Question: On upload of images, the code creates several different thumbnails. In some cases, the thumbnail may be larger than the original image, in which case a padding is applied. In the case of JPEGs, the padding is white, and all is well. In the case of GIFs and PNGs, the padding should be transparent. And it is. Or not. Which is weird.
If I was getting an entirely black or transparent padding, I'd have some idea where the problem is, but I'm getting paddings which are transparent in places and black in others, which makes no sense.
Sample PNG and GIF images at <URL>.

Any bright ideas?
'''
class Image {
public static function exec($path) {
// This function receives the path to an image.
// Logic here skipped: For each thumbnail, check whether Crop is set. If it is, call self::crop(). Otherwise, call self::resize().
return true;
}
public static function resize($file, $class, $width='-', $height='-', $fit=0) {
$a = getimagesize($file);
switch ($a[2]) {
case 1:
$tag = 'gif';
break;
case 2:
$tag = 'jpeg';
break;
case 3:
$tag = 'png';
break;
default:
return;
}
$w = $a[0];
$h = $a[1];
if ($width == 0) {
$fw = 0;
$fh = $h / $height;
} elseif ($height == 0) {
$fw = $w / $width;
$fh = 0;
} else {
$fw = $w / $width;
$fh = $h / $height;
}
if (($fw == 1) and ($fh == 1)) {
$file2 = dirname($file) . '/' . $class . basename($file);
copy($file, $file2);
return true;
} elseif (($fw >= 1) and ($fh >= 1)) {
if ($fw > $fh) {
$w = $width;
$h = floor($h / $fw);
} else {
$h = $height;
$w = floor($w / $fh);
}
} elseif ($fh == 0) {
if ($fw > 1) {
$fit = 0;
$w = $width;
$h = floor($h / $fw);
} else {
if ($fit) {
$height = $h;
}
}
} elseif ($fw == 0) {
if ($fh > 1) {
$fit = 0;
$w = floor($w / $fh);
$h = $height;
} else {
if ($fit) {
$width = $w;
}
}
} elseif (($fw < 1) and ($fh < 1)) {
//
} elseif ($fw > $fh) {
if ($fw >= 1) {
$w = $width;
$h = floor($h / $fw);
}
} elseif ($fh > $fw) {
if ($fh >= 1) {
$w = floor($w / $fh);
$h = $height;
}
}
if ($fit) {
$x = ($width - $w) / 2;
$y = ($height - $h) / 2;
$cw = $width;
$ch = $height;
} else {
$x = 0;
$y = 0;
$cw = $w;
$ch = $h;
}
$file2 = dirname($file) . '/' . $class . basename($file);
$f1 = 'imagecreatefrom' . $tag;
$src = $f1($file);
$new = imagecreatetruecolor($cw, $ch);
return self::create($new, $src, $file2, $x, $y, $w, $h, $a);
}
public static function crop($file, $class, $width='-', $height='-', $fit=0) {
if (!$class) return trigger_error('ExecImage: Original image can not be overwritten.');
$small = 0;
$a = getimagesize($file);
switch ($a[2]) {
case 1:
$tag = 'gif';
break;
case 2:
$tag = 'jpeg';
break;
case 3:
$tag = 'png';
break;
default:
return;
}
$w = $a[0];
$h = $a[1];
if ($height == 0) {
//resize by width -- height will follow
$fh = 0;
$fw = $w / $width;
} elseif ($width == 0) {
//resize by height -- width will follow
$fw = 0;
$fh = $h / $height;
} else {
$fw = $w / $width;
$fh = $h / $height;
}
if (($fw <= 1) and ($fh <= 1)) {
$small = 1;
//don't resize
} else {
$fit = 1;
//chop by the smallest
if ($fh < $fw) {
//Crop By Height
$h = $height;
$w = floor($w / $fh);
//$w = $width;
//$h = floor($h /$fw);
//$w = $width;
} else {
//Crop By Width
$w = $width;
$h = floor($h /$fw);
//$h = $height;
//$w = floor($w / $fh);
}
}
$file2 = dirname($file) . '/' . $class . basename($file);
$f1 = 'imagecreatefrom' . $tag;
$src = $f1($file);
if ($small) {
if ($fit) {
//image must be padded
$x = ($width - $w) / 2;
$y = ($height - $h) / 2;
} else {
//image goes as is -- shrinked
$x = 0;
$y = 0;
}
} else {
//image must be centered -- this should be a square from js
$x = ($width - $w) / 2;
$y = ($height - $h) / 2;
}
if ($small) {
if ($fit) {
//create with the full size
$new = imagecreatetruecolor($width, $height);
} else {
//nah, just with the original size
$new = imagecreatetruecolor($w, $h);
}
} else {
if ($fit) {
$new = imagecreatetruecolor($width, $height);
} else {
$new = imagecreatetruecolor($w, $h);
}
}
return self::create($new, $src, $file2, $x, $y, $w, $h, $a);
}
private static function create($new, $src, $file2, $x, $y, $w, $h, $a) {
switch ($a[2]) {
case 1: // GIF
case 3: // PNG
// http://www.akemapa.com/2008/07/10/php-gd-resize-transparent-image-png-gif/
// http://www.mummey.org/2008/11/transparent-gifs-with-php-and-gd/
imagealphablending($new, false);
imagesavealpha($new, true);
$back = imagecolorallocatealpha($new, 255, 255, 255, 127);
imagefilledrectangle($new, 0, 0, $w, $h, $back);
imagecolortransparent($new, $back);
break;
case 2: // JPEG
$back = imagecolorallocate($new, 255, 255, 255);
break;
}
imagefill($new, 0, 0, $back);
imagecopyresampled($new, $src, $x, $y, 0, 0, $w, $h, $a[0], $a[1]);
if (file_exists($file2)) unlink($file2);
switch ($a[2]) {
case 1:
imagegif($new, $file2);
break;
case 2:
imagejpeg($new, $file2, 100);
break;
case 3:
imagepng($new, $file2, 0);
break;
}
imagedestroy($src);
imagedestroy($new);
return true;
}
}
'''
Well, I've solved the main problem: padding added to PNG or GIF images is now transparent, instead of black. The smaller problem, that GIF transparency becomes black, is still with us, but I don't use GIF transparency much.
'''
<?php
class Image {
public static function exec($path) {
$file = Nearest::file('.config.php', dirname($path) . '/', BD . '/images/');
if (!file_exists($file)) exit('The ".config.php" file doesnt exist');
require $file;
foreach ($config['operations'] as $k => $v) {
if (!isset($v['class'])) $v['class'] = '.' . $k . '.';
if (Core::val($v, 'crop')) {
self::crop($path, $v['class'], Core::val($v, 'width', '-'), Core::val($v, 'height', '-'), Core::val($v, 'fit', 0));
} else {
self::resize($path, $v['class'], Core::val($v, 'width', '-'), Core::val($v, 'height', '-'), Core::val($v, 'fit', 0));
}
}
return true;
}
public static function delete($path) {
$a = glob(dirname($path) . '/.*.' . basename($path));
foreach ($a as $v) unlink($v);
unlink($path);
}
public static function resize($file, $class, $width='-', $height='-', $fit=0) {
$a = getimagesize($file);
switch ($a[2]) {
case 1:
$tag = 'gif';
break;
case 2:
$tag = 'jpeg';
break;
case 3:
$tag = 'png';
break;
default:
return;
}
$w = $a[0];
$h = $a[1];
if ($width == 0) {
$fw = 0;
$fh = $h / $height;
} elseif ($height == 0) {
$fw = $w / $width;
$fh = 0;
} else {
$fw = $w / $width;
$fh = $h / $height;
}
if (($fw == 1) and ($fh == 1)) {
$file2 = dirname($file) . '/' . $class . basename($file);
copy($file, $file2);
return true;
} elseif (($fw >= 1) and ($fh >= 1)) {
if ($fw > $fh) {
$w = $width;
$h = floor($h / $fw);
} else {
$h = $height;
$w = floor($w / $fh);
}
} elseif ($fh == 0) {
if ($fw > 1) {
$fit = 0;
$w = $width;
$h = floor($h / $fw);
} else {
if ($fit) {
$height = $h;
}
}
} elseif ($fw == 0) {
if ($fh > 1) {
$fit = 0;
$w = floor($w / $fh);
$h = $height;
} else {
if ($fit) {
$width = $w;
}
}
} elseif (($fw < 1) and ($fh < 1)) {
//
} elseif ($fw > $fh) {
if ($fw >= 1) {
$w = $width;
$h = floor($h / $fw);
}
} elseif ($fh > $fw) {
if ($fh >= 1) {
$w = floor($w / $fh);
$h = $height;
}
}
if ($fit) {
$x = ($width - $w) / 2;
$y = ($height - $h) / 2;
$cw = $width;
$ch = $height;
} else {
$x = 0;
$y = 0;
$cw = $w;
$ch = $h;
}
$file2 = dirname($file) . '/' . $class . basename($file);
$f1 = 'imagecreatefrom' . $tag;
$src = $f1($file);
$new = imagecreatetruecolor($cw, $ch);
return self::create($new, $src, $file2, $x, $y, $w, $h, $cw, $ch, $a);
}
public static function crop($file, $class, $width='-', $height='-', $fit=0) {
if (!$class) exit('ExecImage: Original image can not be overwrite.');
$small = 0;
$a = getimagesize($file);
switch ($a[2]) {
case 1:
$tag = 'Gif';
break;
case 2:
$tag = 'Jpeg';
break;
case 3:
$tag = 'Png';
break;
default:
return;
}
$w = $a[0];
$h = $a[1];
if ($height == 0) {
//resize by width -- height will follow
$fh = 0;
$fw = $w / $width;
} elseif ($width == 0) {
//resize by height -- width will follow
$fw = 0;
$fh = $h / $height;
} else {
$fw = $w / $width;
$fh = $h / $height;
}
if (($fw <= 1) and ($fh <= 1)) {
$small = 1;
//dont resize
} else {
$fit = 1;
//chop by the smallest
if ($fh < $fw) {
//Crop By Height
$h = $height;
$w = floor($w / $fh);
//$w = $width;
//$h = floor($h /$fw);
//$w = $width;
} else {
//Crop By Width
$w = $width;
$h = floor($h /$fw);
//$h = $height;
//$w = floor($w / $fh);
}
}
$file2 = dirname($file) . '/' . $class . basename($file);
$f1 = 'ImageCreateFrom' . $tag;
$src = $f1($file);
if ($small) {
if ($fit) {
//image must be padded
$x = ($width - $w) / 2;
$y = ($height - $h) / 2;
} else {
//image goes as is -- shrinked
$x = 0;
$y = 0;
}
} else {
//image must be centered -- this should be a square from js
$x = ($width - $w) / 2;
$y = ($height - $h) / 2;
}
if ($small) {
if ($fit) {
//create with the full size
$new = imagecreatetruecolor($width, $height);
return self::create($new, $src, $file2, $x, $y, $w, $h, $width, $height, $a);
} else {
//nah, just with the original size
$new = imagecreatetruecolor($w, $h);
return self::create($new, $src, $file2, $x, $y, $w, $h, $w, $h, $a);
}
} else {
if ($fit) {
//create with the full size
$new = imagecreatetruecolor($width, $height);
return self::create($new, $src, $file2, $x, $y, $w, $h, $width, $height, $a);
} else {
//nah, just with the original size
$new = imagecreatetruecolor($w, $h);
return self::create($new, $src, $file2, $x, $y, $w, $h, $w, $h, $a);
}
}
}
private static function create($new, $src, $file2, $x, $y, $w, $h, $cw, $ch, $a) {
switch ($a[2]) {
case 1: // GIF
case 3: // PNG
// http://www.akemapa.com/2008/07/10/php-gd-resize-transparent-image-png-gif/
// http://www.mummey.org/2008/11/transparent-gifs-with-php-and-gd/
imagealphablending($new, false);
imagesavealpha($new, true);
$back = imagecolorallocatealpha($new, 255, 255, 255, 127);
imagefilledrectangle($new, 0, 0, $cw, $ch, $back);
imagecolortransparent($new, $back);
break;
case 2: // JPEG
$back = imagecolorallocate($new, 255, 255, 255);
break;
}
imagefill($new, 0, 0, $back);
imagecopyresampled($new, $src, $x, $y, 0, 0, $w, $h, $a[0], $a[1]);
if (file_exists($file2)) unlink($file2);
switch ($a[2]) {
case 1:
imagegif($new, $file2);
break;
case 2:
imagejpeg($new, $file2, 100);
break;
case 3:
imagepng($new, $file2, 0);
break;
}
imagedestroy($src);
imagedestroy($new);
return true;
}
'''
}
So, any hints on how to preserve GIF transparency?
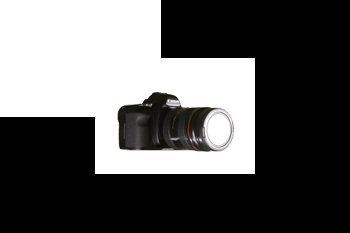
Answer: You put <URL>
You're using 'imageCopyResampled' which acts weird with alpha. Use 'imageCopyResized' instead.
<URL>